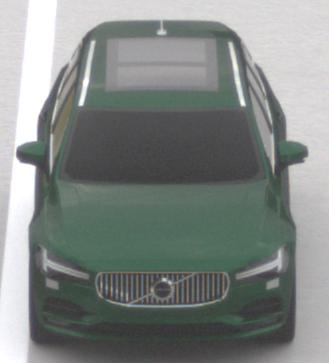
Make: Volvo
Model: V90
Detailed model: -
Model produced from: 2016
Model produced until: 2020
Doors: 5
Color: green
Road condition: dry road
Daytime: morning or afternoon
Contrast: low contrast